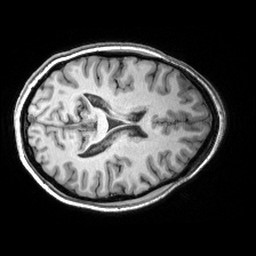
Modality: T1w
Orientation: axial
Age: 27
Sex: female
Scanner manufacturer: siemens
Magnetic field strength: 3 T
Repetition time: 2.53 s
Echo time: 0.00299 s